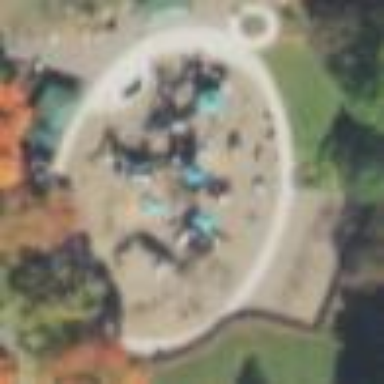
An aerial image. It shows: Playground area for leisure activities on the land.